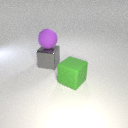
large green rubber cube in front of large gray metal cube